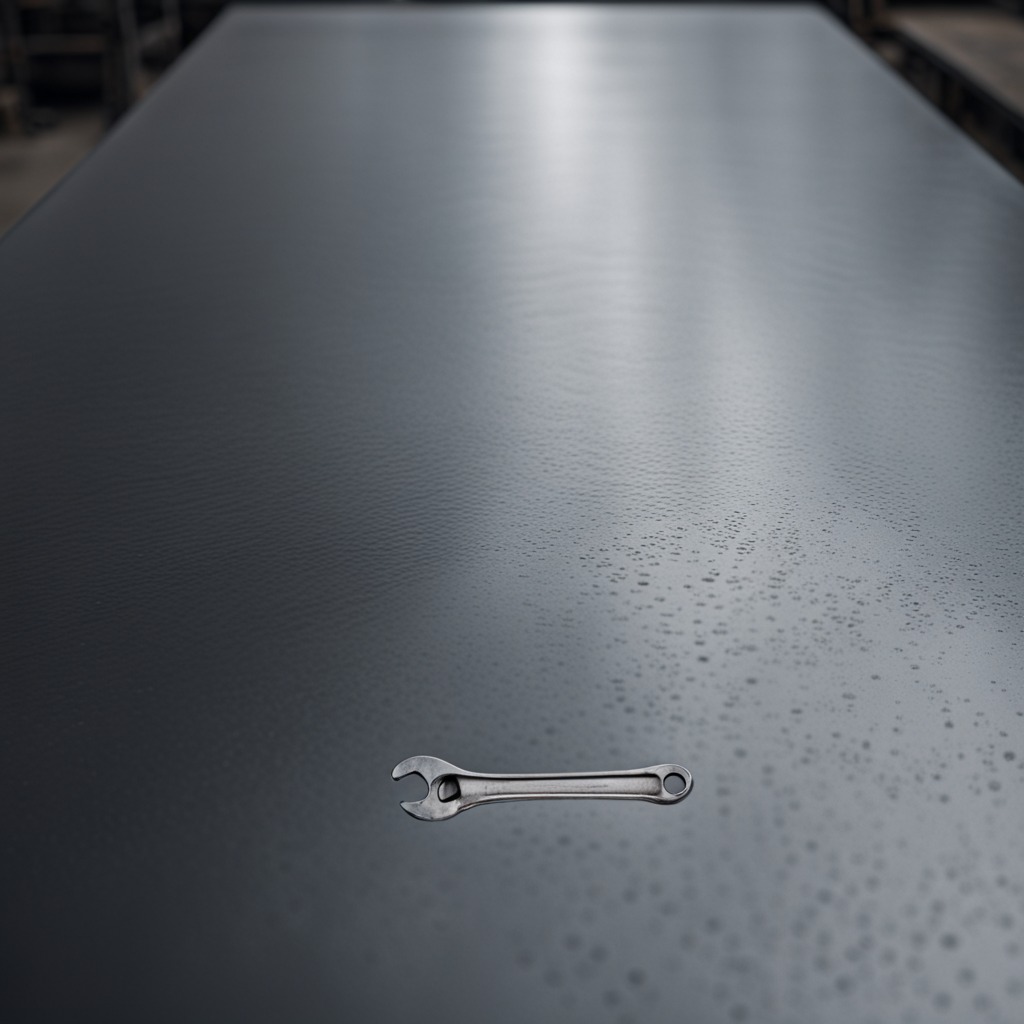
An wrench is lying on a cold steel table in a mining workshop.